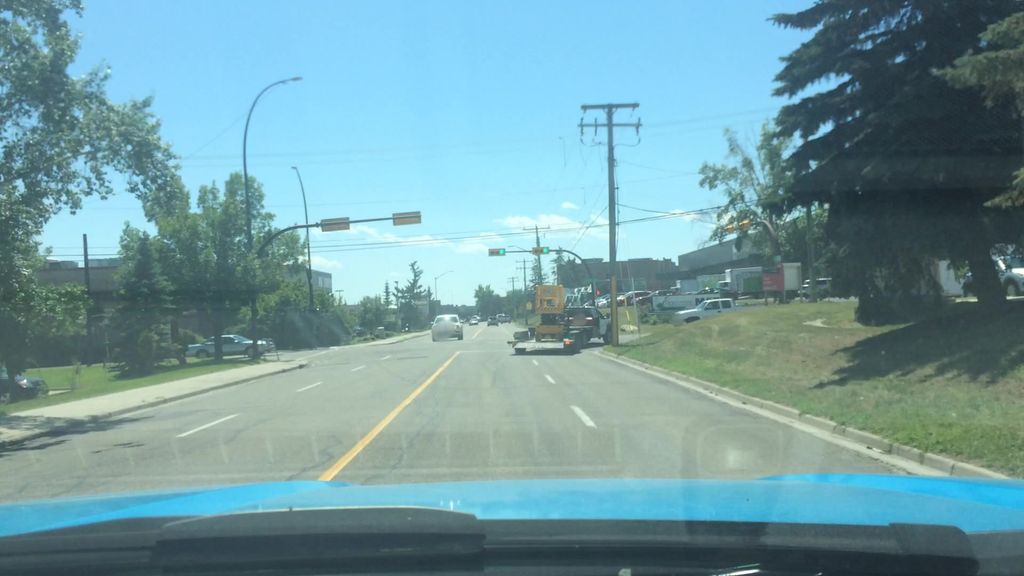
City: calgary